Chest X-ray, PA view. Patient: 37 years old, sex M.
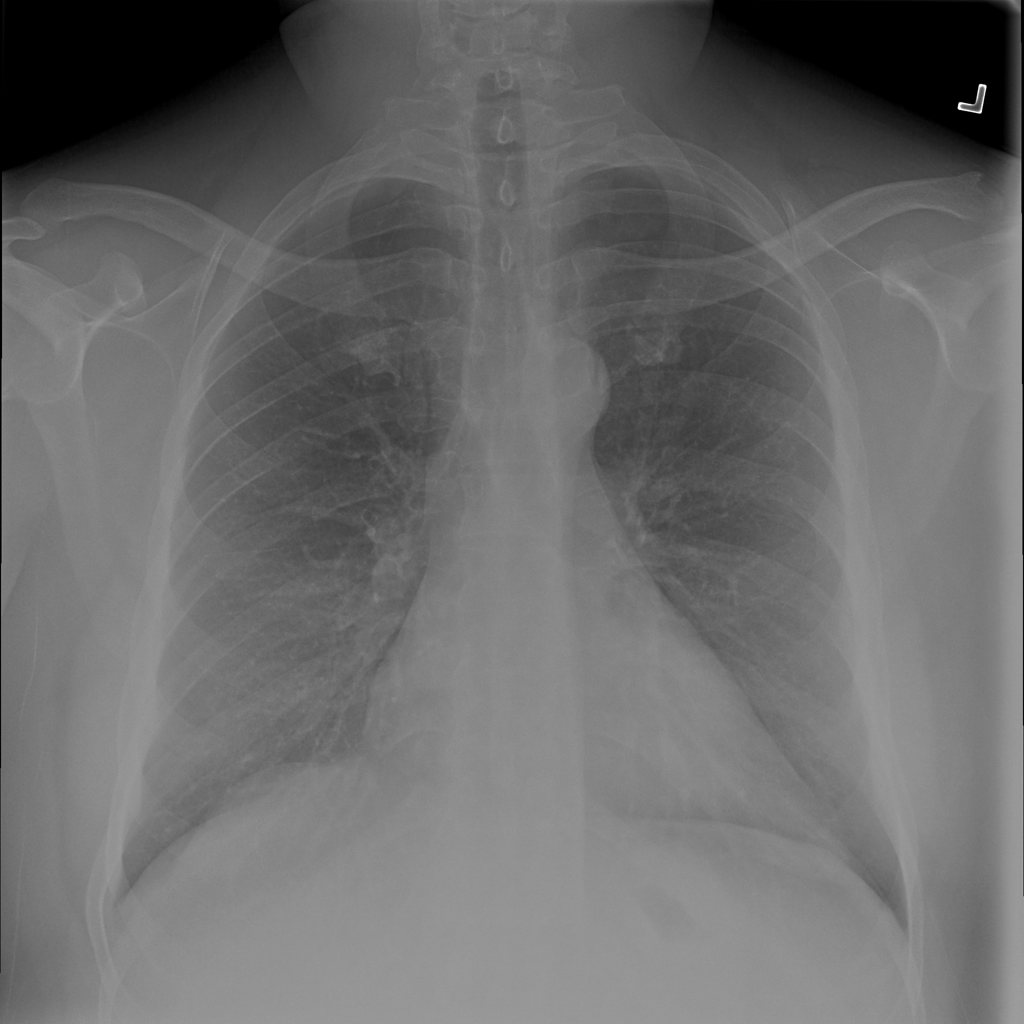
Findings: No Finding